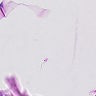
Metastatic tissue present: no